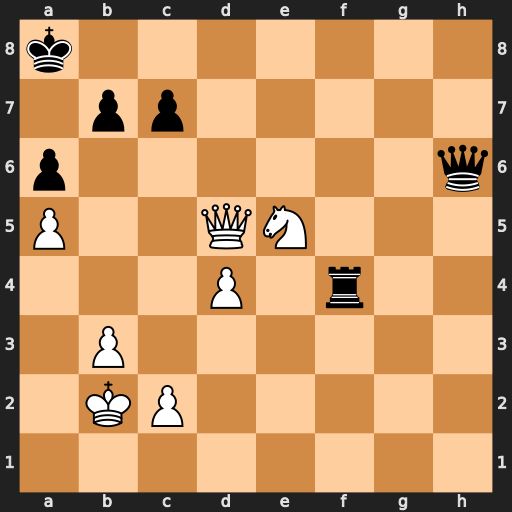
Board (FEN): k7/1pp5/p6q/P2QN3/3P1r2/1P6/1KP5/8
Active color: w
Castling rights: -
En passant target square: -
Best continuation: Qd8+ Ka7 Nd7